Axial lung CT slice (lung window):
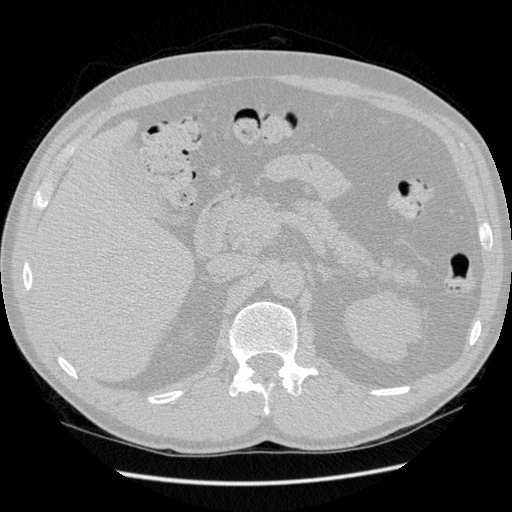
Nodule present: no